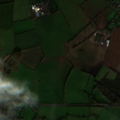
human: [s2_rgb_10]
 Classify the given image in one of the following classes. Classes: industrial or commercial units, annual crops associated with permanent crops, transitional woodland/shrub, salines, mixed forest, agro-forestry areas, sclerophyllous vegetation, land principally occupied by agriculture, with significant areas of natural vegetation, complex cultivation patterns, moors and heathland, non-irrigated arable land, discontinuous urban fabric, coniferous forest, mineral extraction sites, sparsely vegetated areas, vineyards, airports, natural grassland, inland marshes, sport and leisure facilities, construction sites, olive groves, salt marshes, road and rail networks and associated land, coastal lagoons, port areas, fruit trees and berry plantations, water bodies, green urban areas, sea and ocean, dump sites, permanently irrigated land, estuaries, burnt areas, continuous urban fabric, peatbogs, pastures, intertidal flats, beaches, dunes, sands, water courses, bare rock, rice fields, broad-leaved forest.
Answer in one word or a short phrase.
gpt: discontinuous urban fabric, non-irrigated arable land, pastures